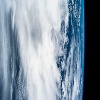
Label: cloud